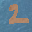
Label: 2